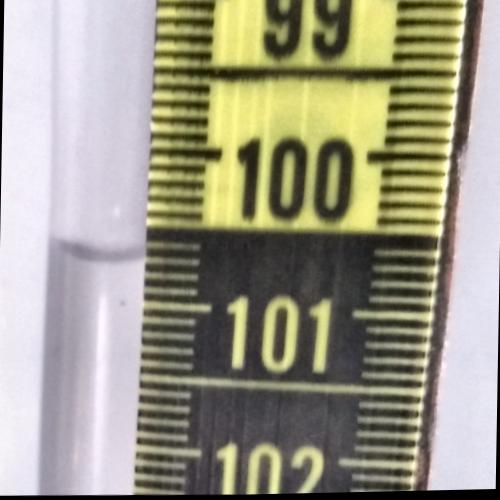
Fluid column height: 100.7 cm